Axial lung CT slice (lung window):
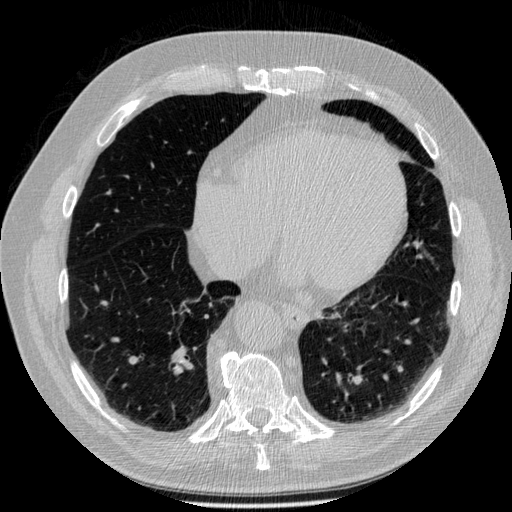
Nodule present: no